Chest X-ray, AP view. Patient: 45 years old, sex F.
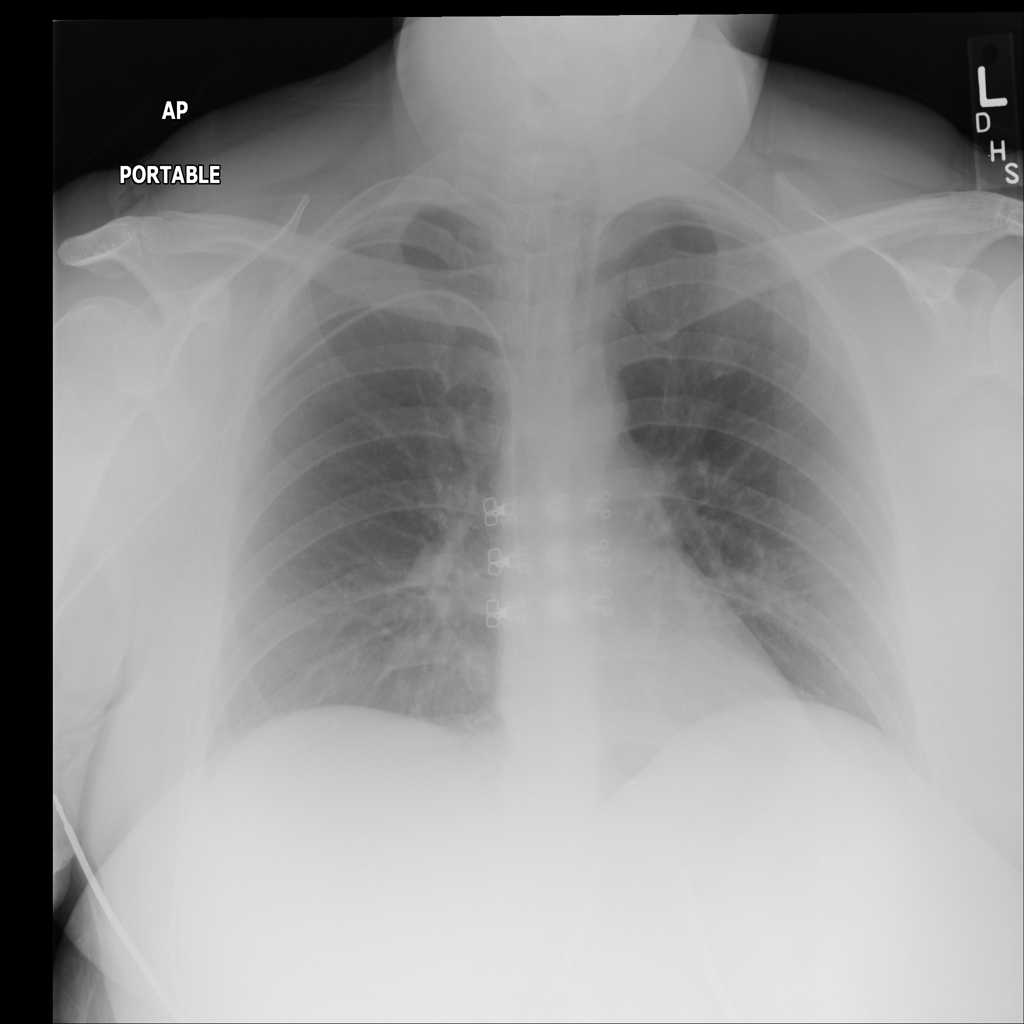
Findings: No Finding